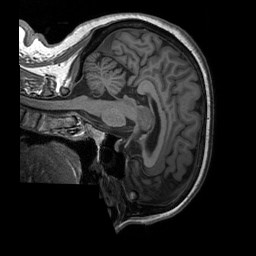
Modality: T1w
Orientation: sagittal
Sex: female
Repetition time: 1.95 s
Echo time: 0.026 s